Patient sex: F
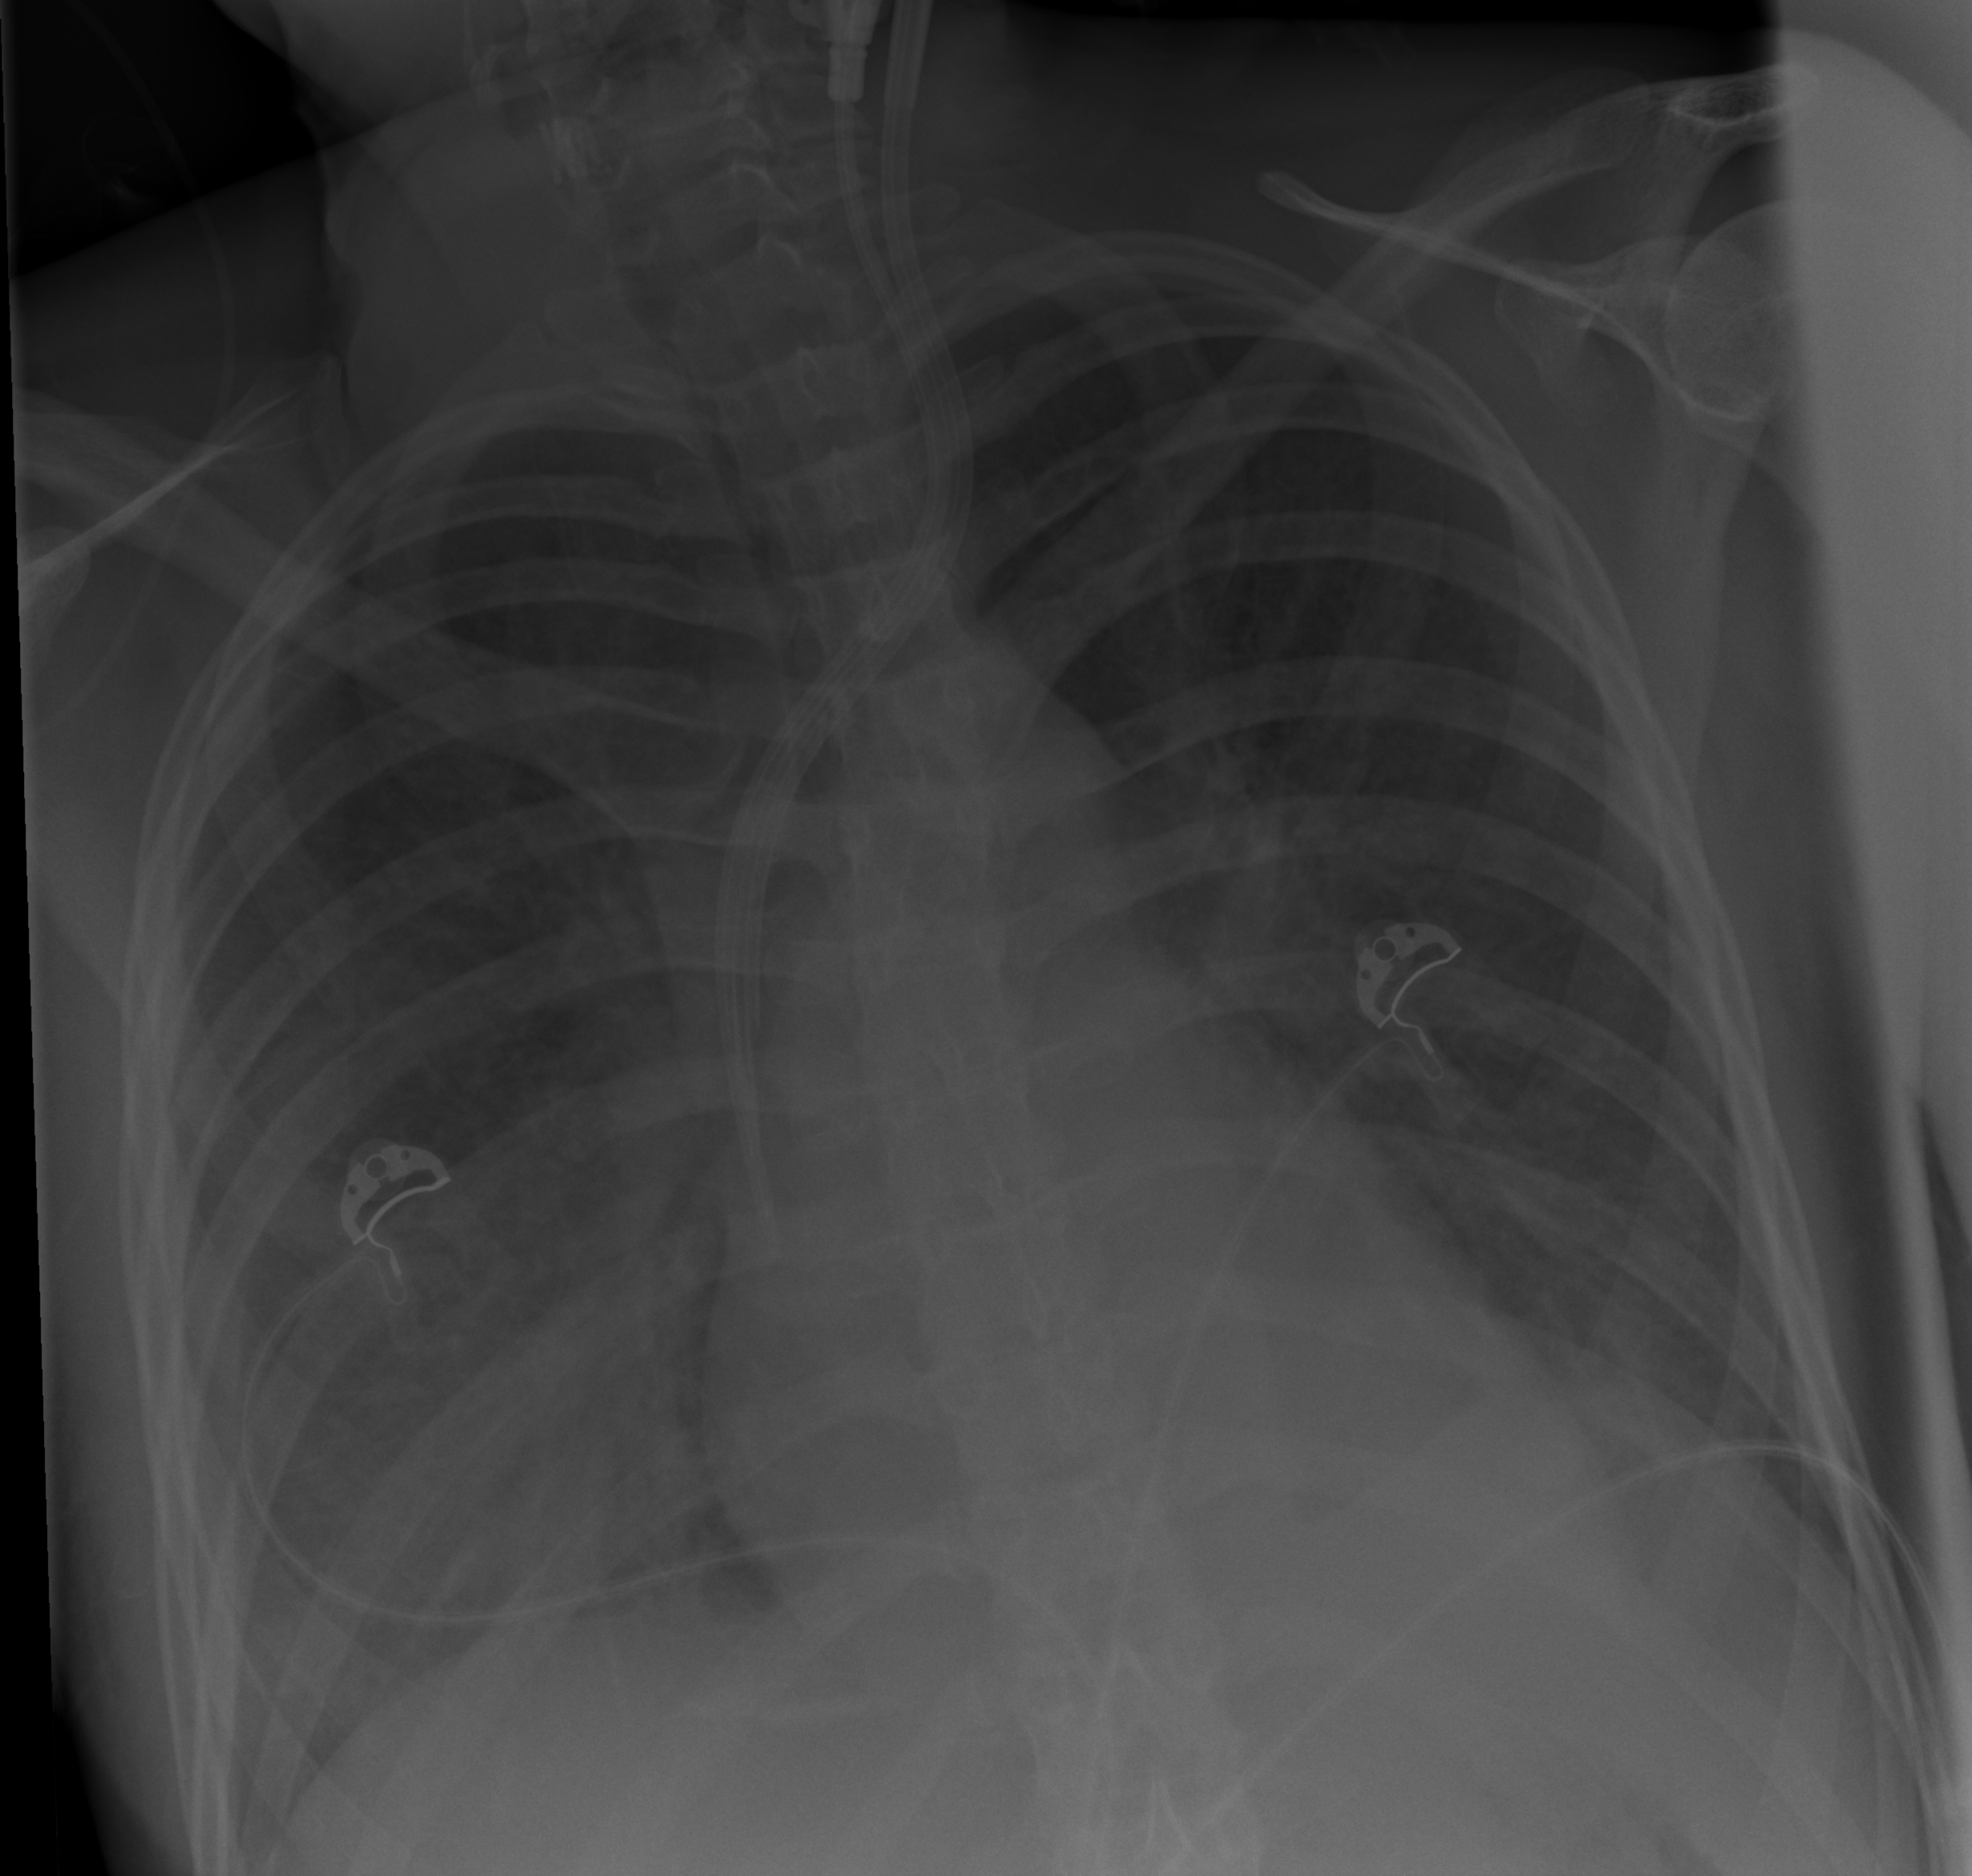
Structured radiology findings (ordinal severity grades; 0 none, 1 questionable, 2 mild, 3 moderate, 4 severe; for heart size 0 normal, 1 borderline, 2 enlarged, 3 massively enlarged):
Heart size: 0
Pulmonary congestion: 0
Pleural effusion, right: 2
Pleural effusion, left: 2
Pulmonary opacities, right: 2
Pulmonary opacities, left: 0
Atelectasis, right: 2
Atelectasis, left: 2